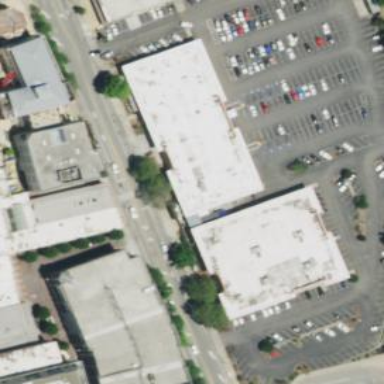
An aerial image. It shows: Parking area with surveillance. The surface is man-made.